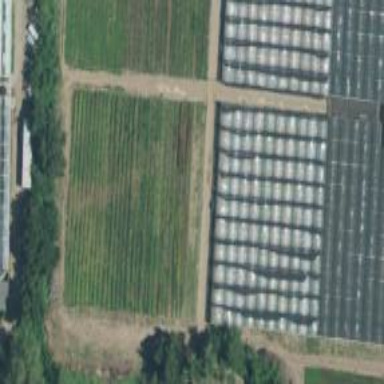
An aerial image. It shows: Greenhouse.